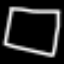
Label: square